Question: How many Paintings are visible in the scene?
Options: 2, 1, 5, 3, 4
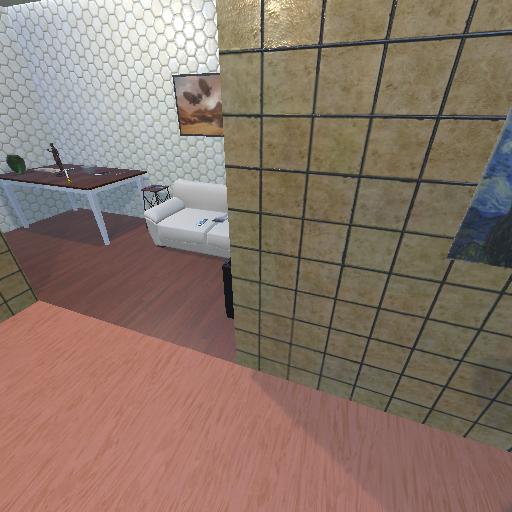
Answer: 2